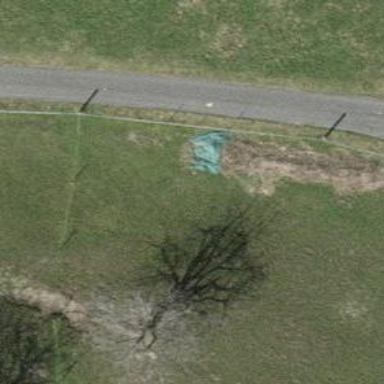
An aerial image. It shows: Fence.